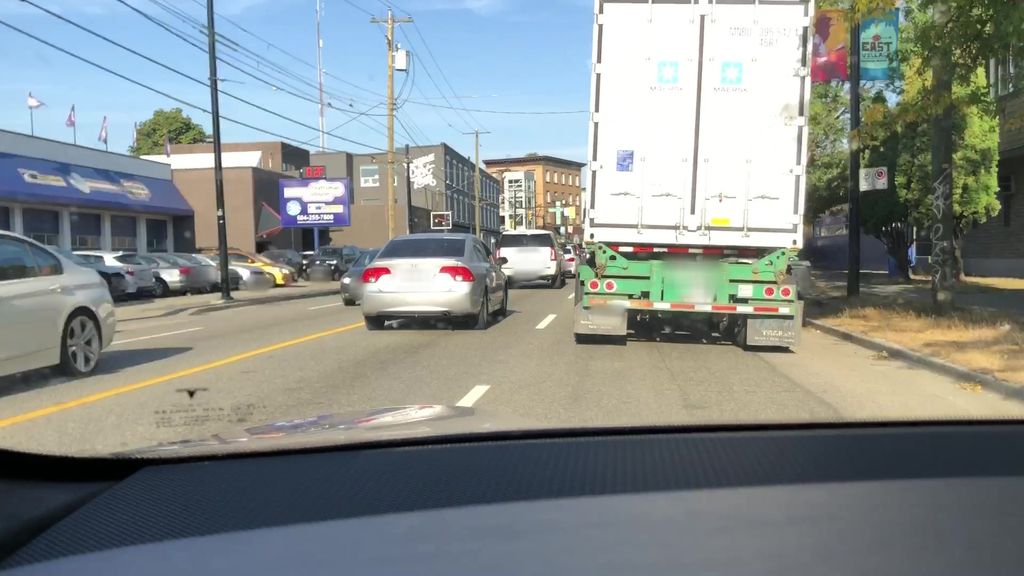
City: vancouver